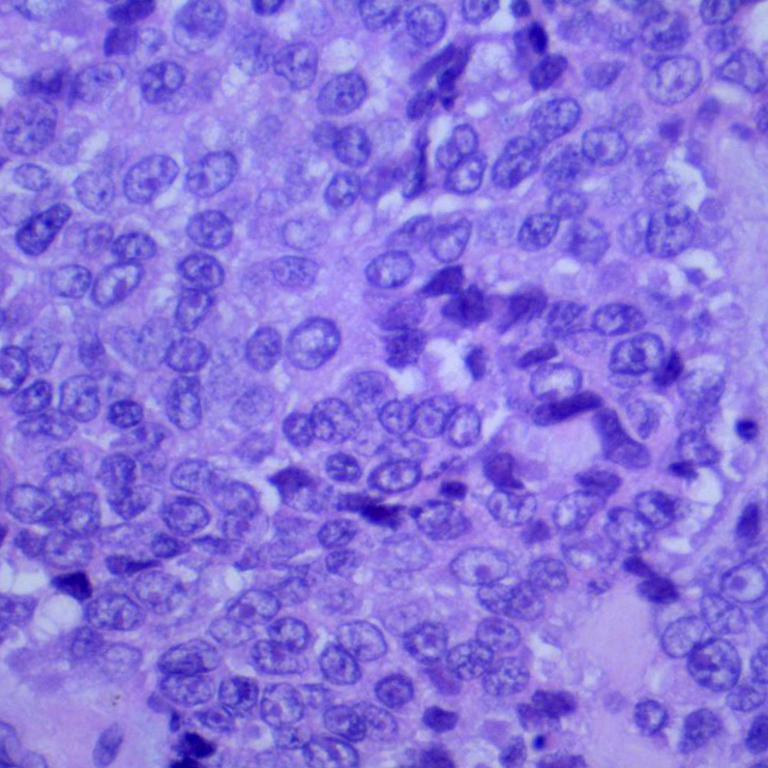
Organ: lung
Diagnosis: squamous carcinomas